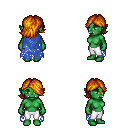
a pixel art fantasy rpg character, female body template, orc, green skin, blue tattered cape, white pants, dark blonde swoop hairstyle, four views (front, back, left, right), 2x2 character sprite sheet, small pixel art, hard edges, no anti-aliasing